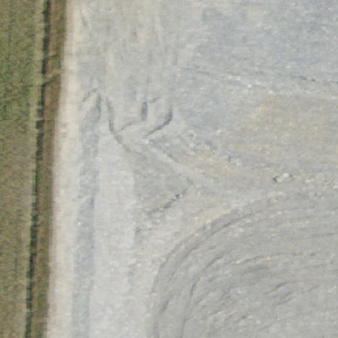
Label: other